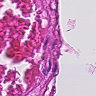
Metastatic tissue present: no